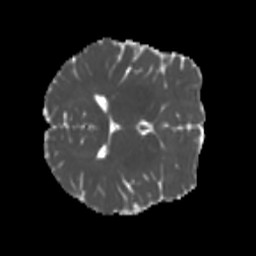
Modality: MD
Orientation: axial
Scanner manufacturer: siemens
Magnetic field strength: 3 T
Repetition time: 4 s
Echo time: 0.0594 s